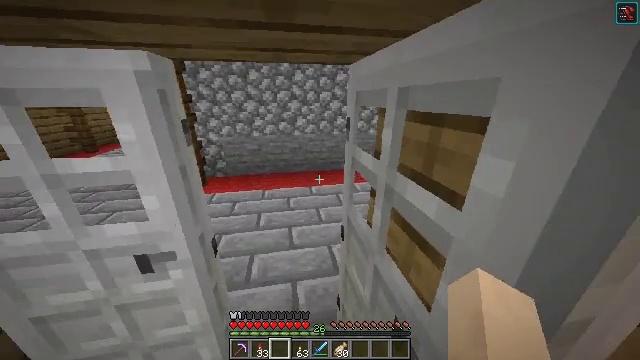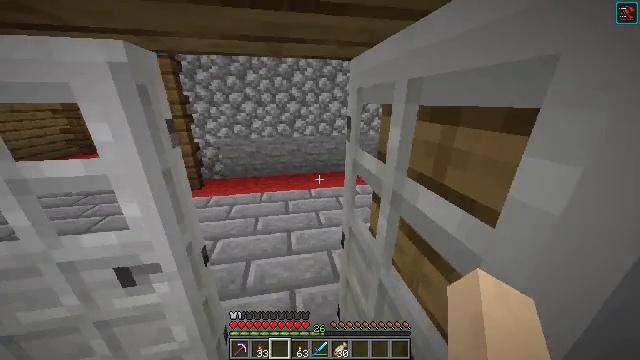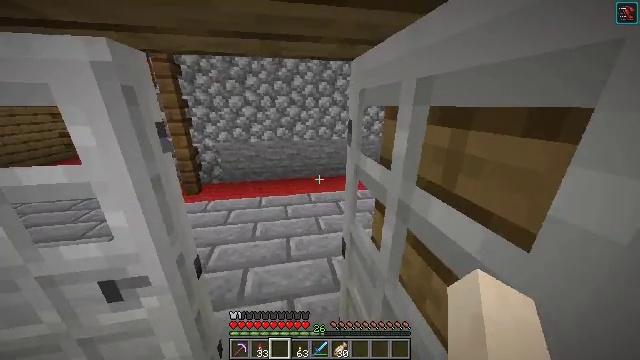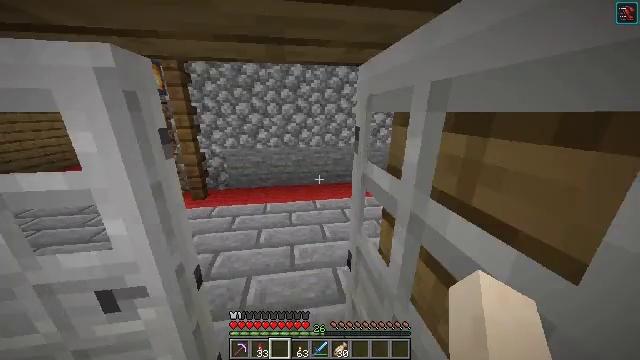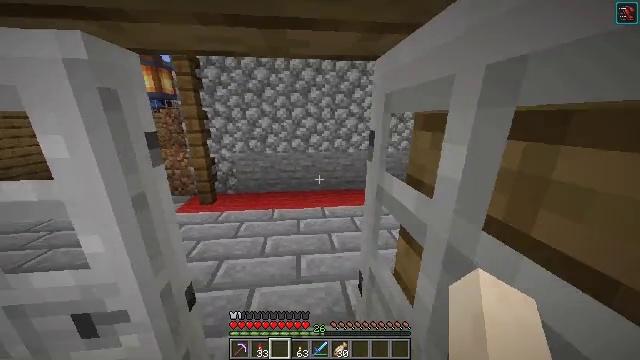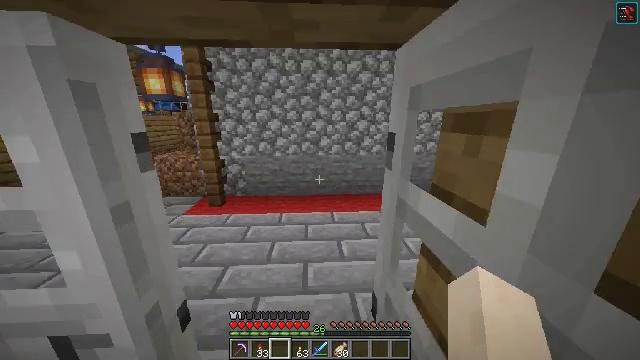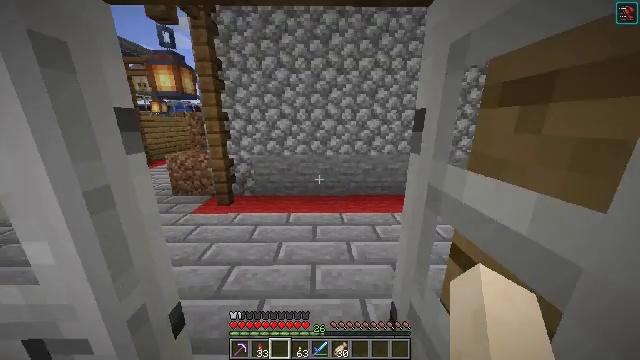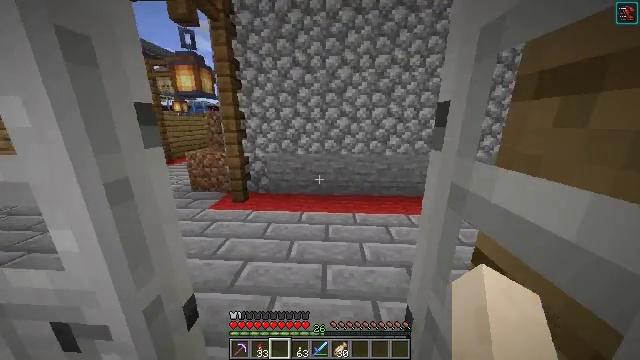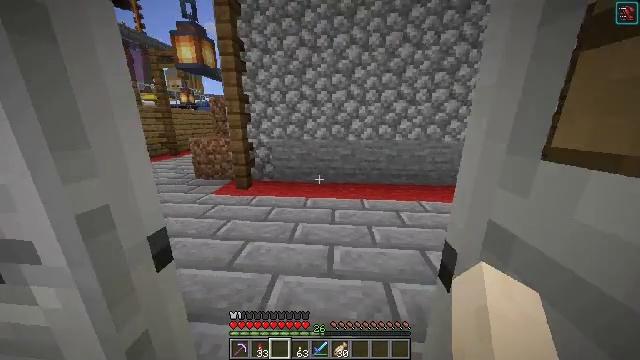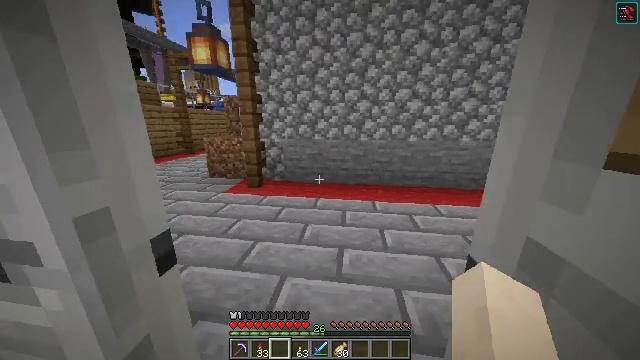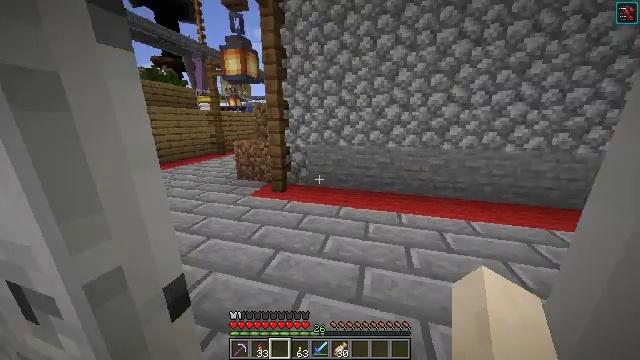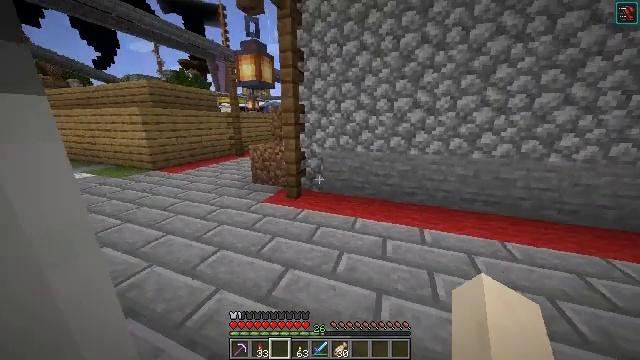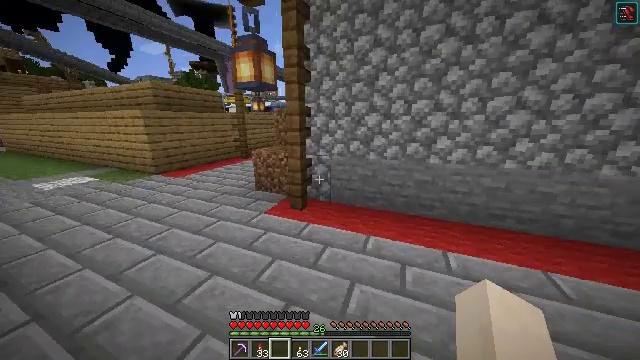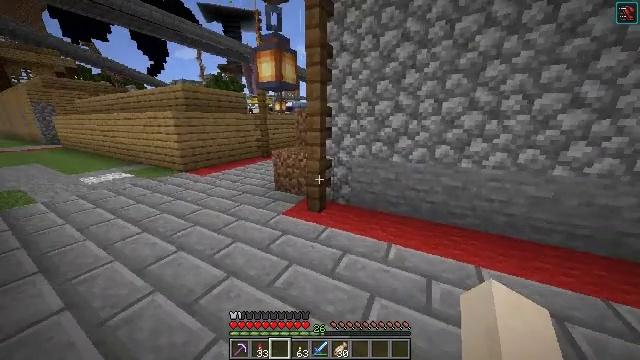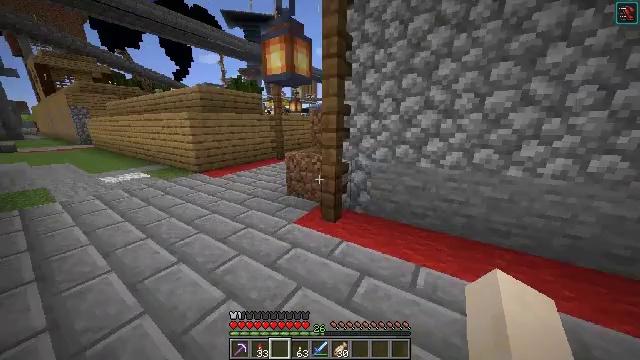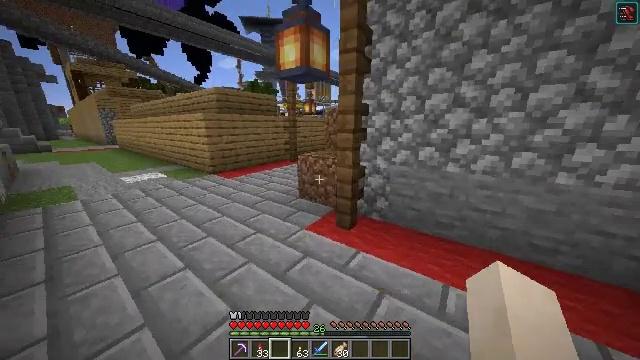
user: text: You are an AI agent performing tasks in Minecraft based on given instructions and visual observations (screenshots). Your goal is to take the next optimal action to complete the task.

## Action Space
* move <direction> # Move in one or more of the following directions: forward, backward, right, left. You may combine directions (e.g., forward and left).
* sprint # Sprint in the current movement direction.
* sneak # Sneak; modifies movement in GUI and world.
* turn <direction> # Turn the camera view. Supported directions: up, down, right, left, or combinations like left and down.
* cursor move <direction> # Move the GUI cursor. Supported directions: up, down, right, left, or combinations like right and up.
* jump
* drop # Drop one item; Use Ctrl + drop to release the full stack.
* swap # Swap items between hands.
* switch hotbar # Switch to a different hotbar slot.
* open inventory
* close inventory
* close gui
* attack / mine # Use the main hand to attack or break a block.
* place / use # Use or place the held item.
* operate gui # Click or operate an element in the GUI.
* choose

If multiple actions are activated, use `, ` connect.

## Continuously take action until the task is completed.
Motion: motion action
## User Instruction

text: Craft an emerald block.
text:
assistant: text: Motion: move forward, sneak
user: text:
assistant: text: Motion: move forward, sneak, turn up
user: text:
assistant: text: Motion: move forward, sneak, turn left and up
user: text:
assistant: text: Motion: move forward, turn left and up
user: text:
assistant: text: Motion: move forward, turn left
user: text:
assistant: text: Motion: move forward, turn left
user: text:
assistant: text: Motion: move forward, turn left
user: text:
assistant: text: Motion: move forward, turn left
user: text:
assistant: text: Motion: move forward, turn left
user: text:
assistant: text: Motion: move forward, turn left
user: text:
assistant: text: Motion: move forward, turn left
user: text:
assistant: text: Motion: move forward, turn left
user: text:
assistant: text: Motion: move forward, turn left
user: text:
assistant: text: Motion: move forward, turn left
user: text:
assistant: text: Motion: move forward and move left, turn left
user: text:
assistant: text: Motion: move forward and move left
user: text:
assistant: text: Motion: move forward and move left
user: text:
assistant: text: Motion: move forward and move left
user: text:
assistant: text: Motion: move forward and move left
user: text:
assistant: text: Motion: move forward and move left, turn right
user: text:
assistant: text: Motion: move forward and move left, turn right
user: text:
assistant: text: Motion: move forward and move left
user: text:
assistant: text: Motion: move forward
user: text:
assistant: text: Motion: no_op
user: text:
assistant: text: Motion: no_op
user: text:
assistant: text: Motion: move forward
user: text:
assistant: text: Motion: move forward
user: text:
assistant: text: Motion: move forward
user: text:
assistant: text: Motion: move forward
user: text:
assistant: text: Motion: move forward